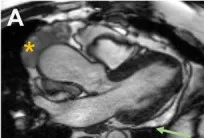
Cine cardiac magnetic resonance imaging. (A) 3-chamber view showing heterogenous lobulated intrapericardial mass (asterisk) with a posterior pericardial effusion (arrow).
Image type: radiology (mri)